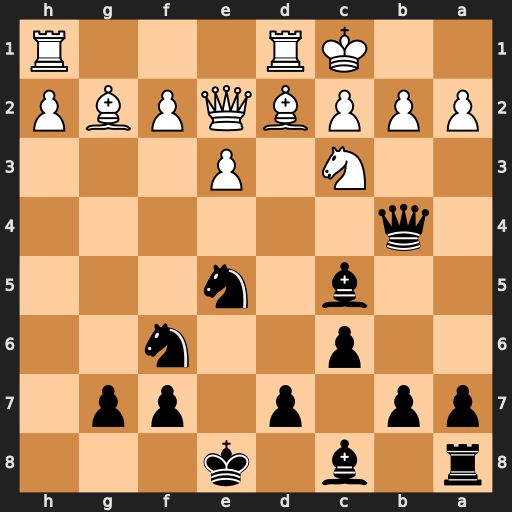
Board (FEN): r1b1k3/pp1p1pp1/2p2n2/2b1n3/1q6/2N1P3/PPPBQPBP/2KR3R
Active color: b
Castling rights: q
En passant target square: -
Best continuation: Nc4 Qxc4 Qxc4